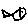
Label: fish